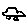
Label: car